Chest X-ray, AP view. Patient: 26 years old, sex M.
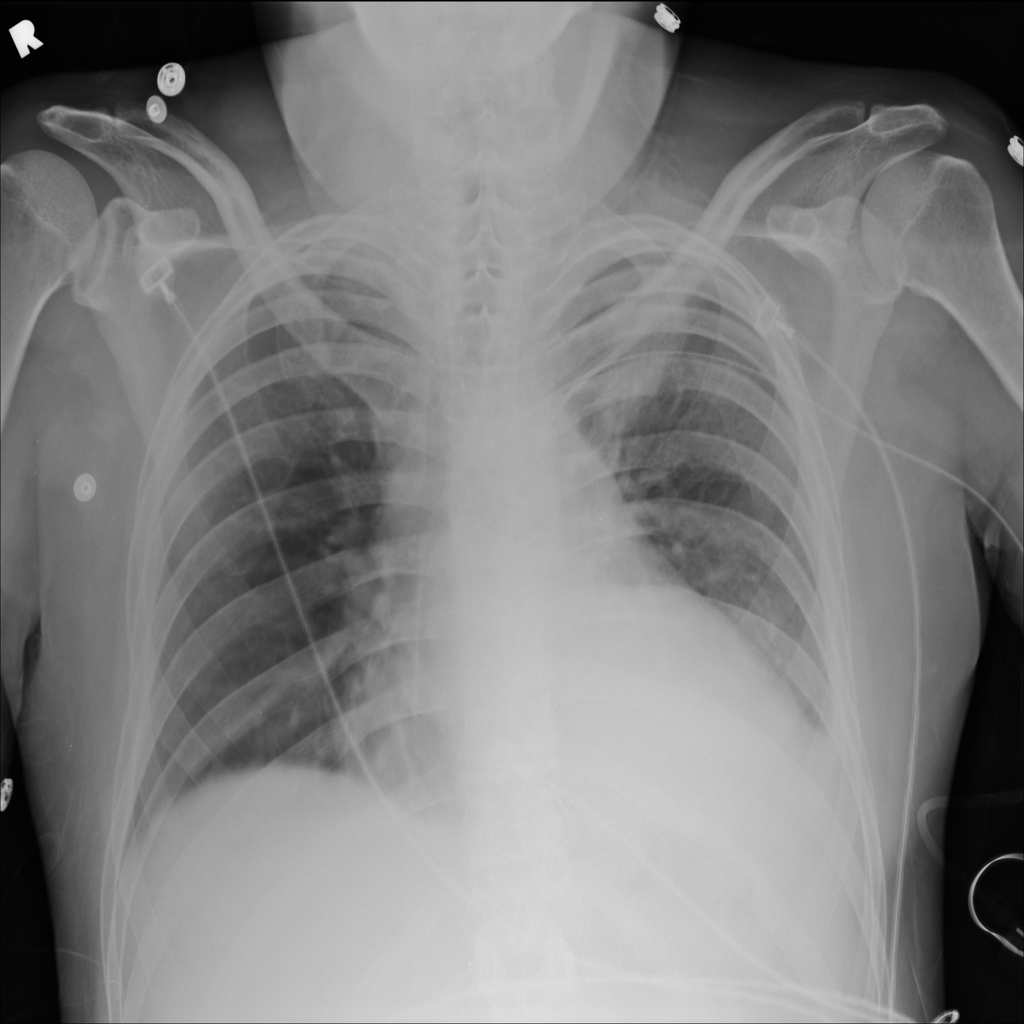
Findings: No Finding